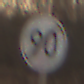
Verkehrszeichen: EndeGeschwindigkeit90
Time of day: SunriseSunset
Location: Outdoor (Nature)
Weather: PartlyCloudy
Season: NotSpecified
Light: Natural